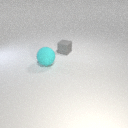
large cyan rubber sphere in front of small gray rubber cube